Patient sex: M
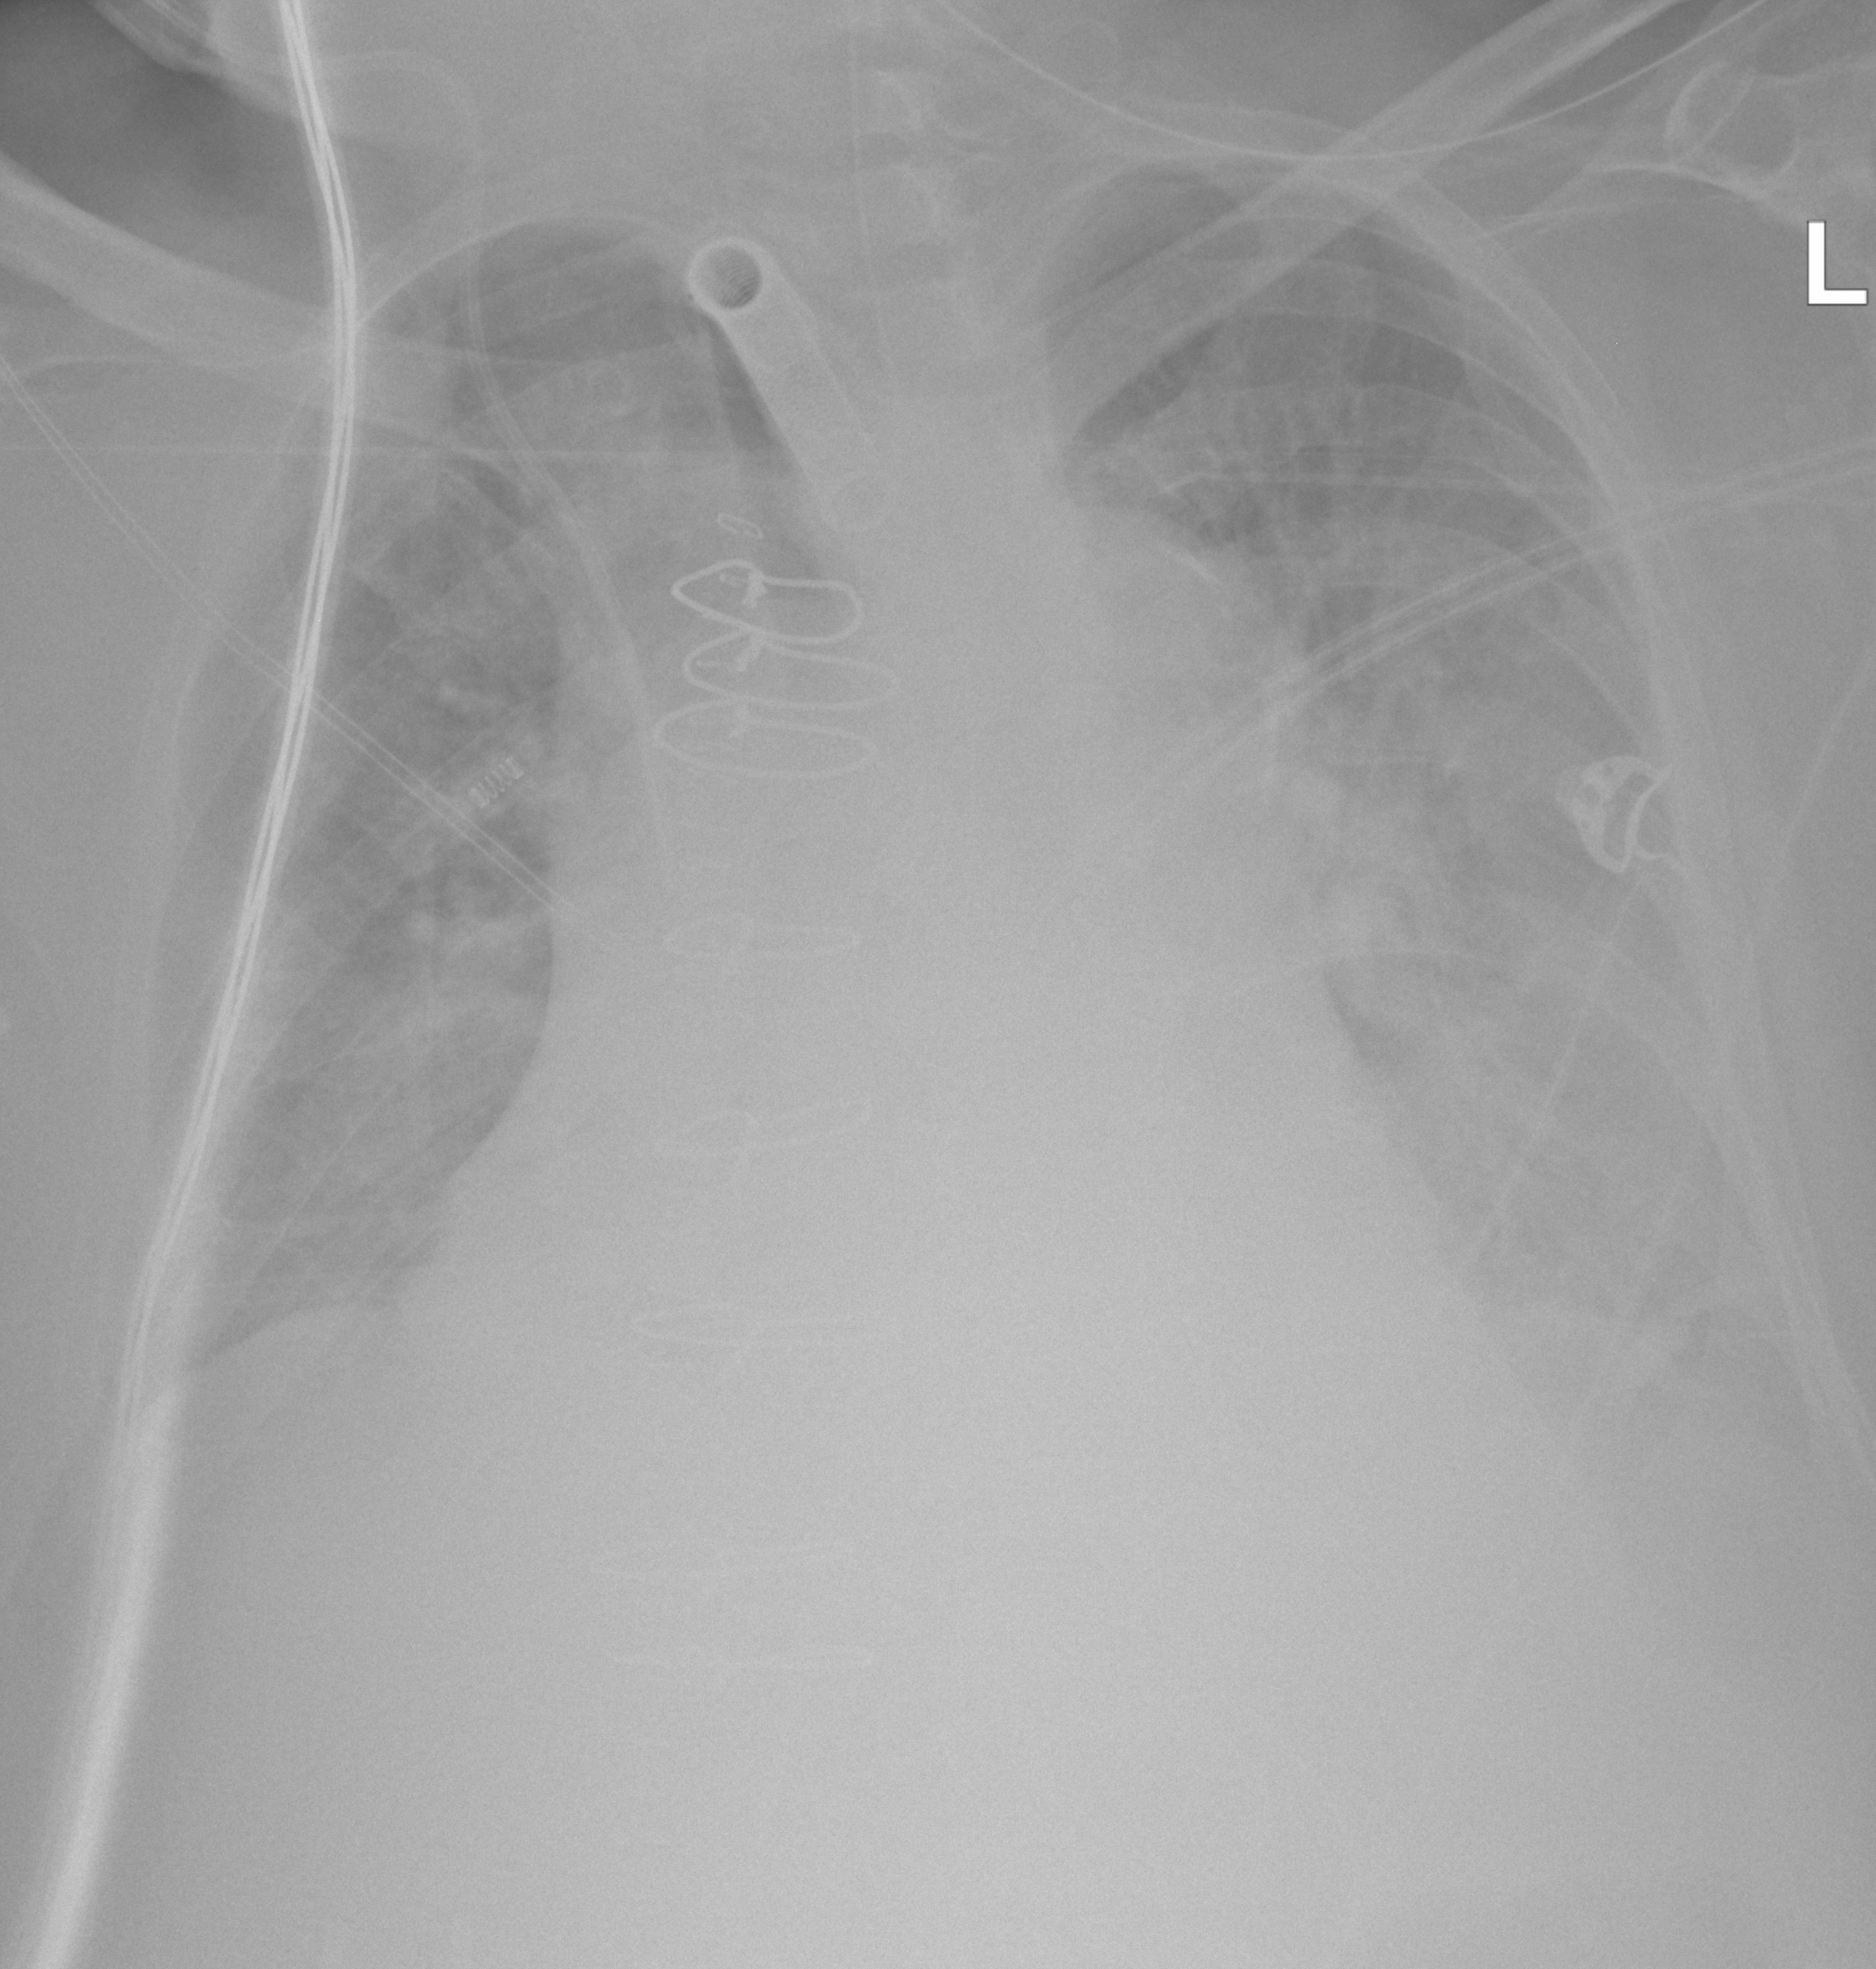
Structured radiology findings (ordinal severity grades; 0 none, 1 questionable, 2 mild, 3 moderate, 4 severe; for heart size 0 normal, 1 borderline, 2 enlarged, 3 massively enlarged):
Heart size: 2
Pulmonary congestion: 0
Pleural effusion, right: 0
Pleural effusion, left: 2
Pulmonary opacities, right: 0
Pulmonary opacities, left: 0
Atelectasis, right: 2
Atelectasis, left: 2